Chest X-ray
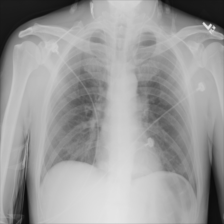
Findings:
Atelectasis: negative
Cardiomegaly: negative
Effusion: negative
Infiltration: negative
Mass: negative
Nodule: negative
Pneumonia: negative
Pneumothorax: negative
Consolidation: negative
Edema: negative
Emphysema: negative
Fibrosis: negative
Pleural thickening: negative
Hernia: negative